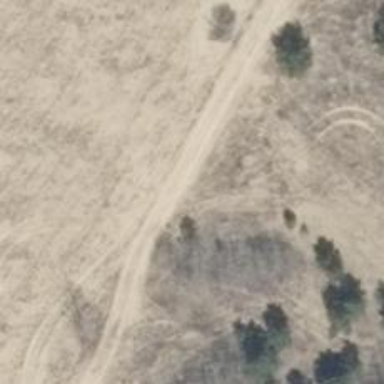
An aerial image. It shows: Sandy track road with grade 4 track type.